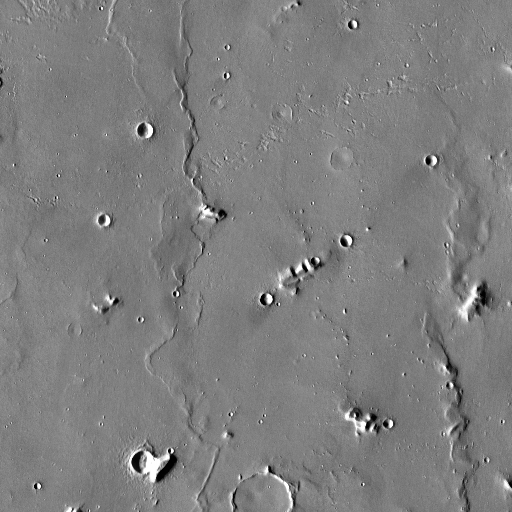
Crater classes present: Background, Other, Buried